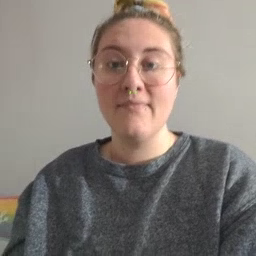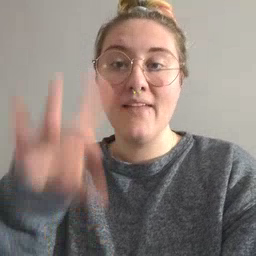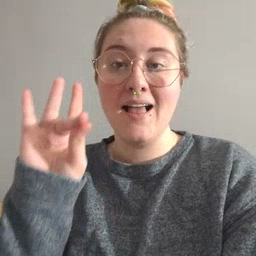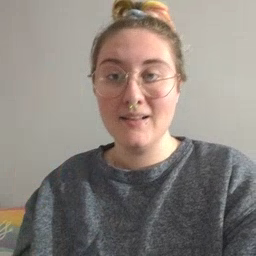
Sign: find